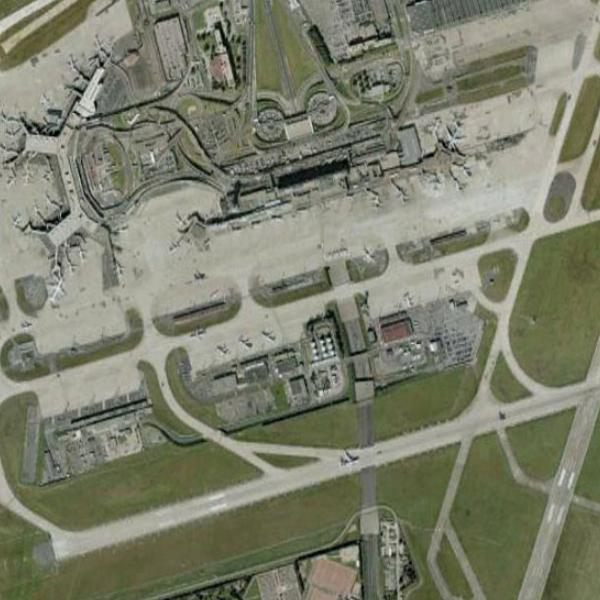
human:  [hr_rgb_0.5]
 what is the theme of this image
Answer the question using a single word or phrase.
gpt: airport